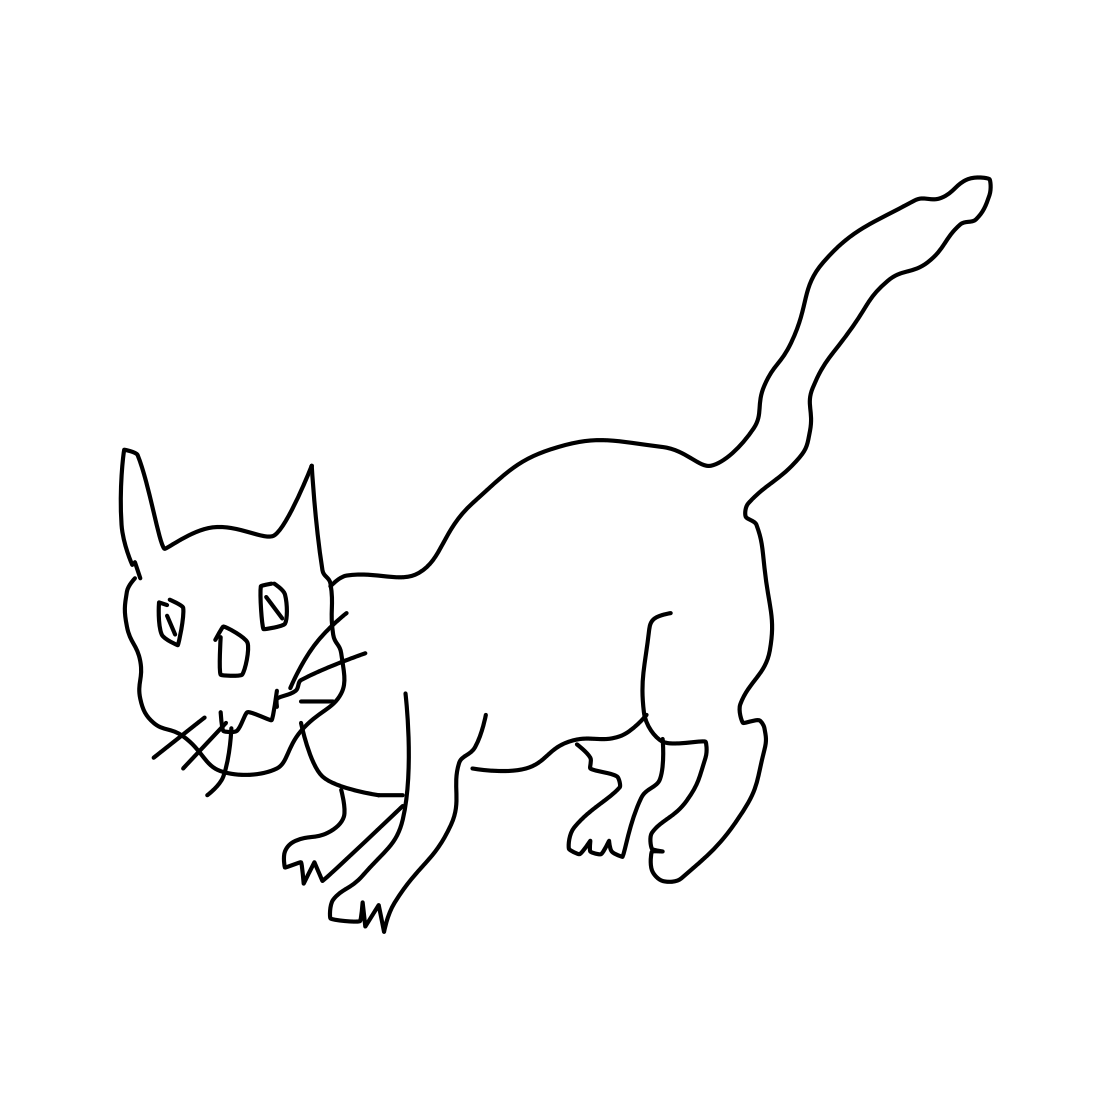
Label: cat